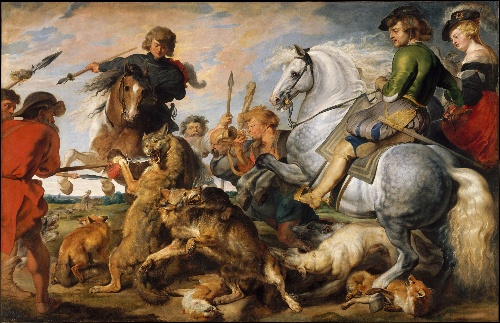
Title: Wolf and Fox Hunt
Artist: Peter Paul Rubens
Artist bio: Flemish, Siegen 1577–1640 Antwerp
Date: ca. 1616
Object type: Painting
Classification: Paintings
Medium: Oil on canvas
Dimensions: 96 5/8 x 148 1/8 in. (245.4 x 376.2 cm)
Department: European Paintings
Credit line: John Stewart Kennedy Fund, 1910
Accession year: 1910
Repository: Metropolitan Museum of Art, New York, NY
Tags: Horses|Men|Hunting|Foxes|Women|Wolves